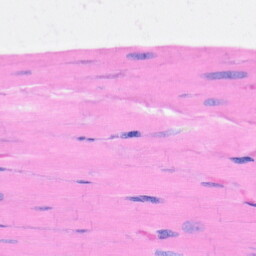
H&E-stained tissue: Heart